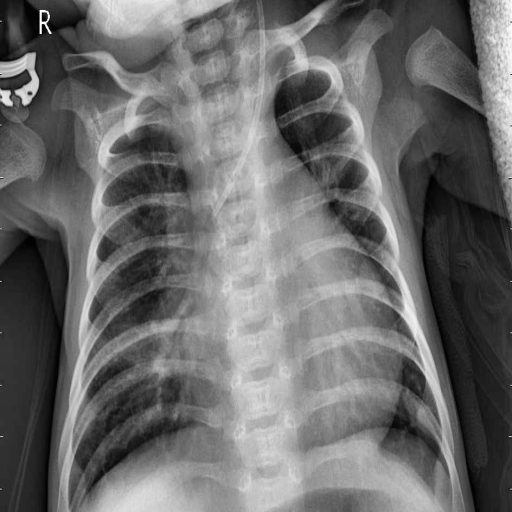
Finding: PNEUMONIA